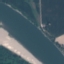
Label: River